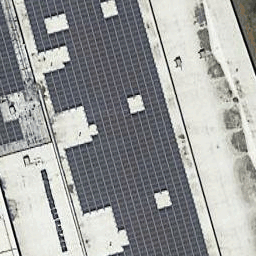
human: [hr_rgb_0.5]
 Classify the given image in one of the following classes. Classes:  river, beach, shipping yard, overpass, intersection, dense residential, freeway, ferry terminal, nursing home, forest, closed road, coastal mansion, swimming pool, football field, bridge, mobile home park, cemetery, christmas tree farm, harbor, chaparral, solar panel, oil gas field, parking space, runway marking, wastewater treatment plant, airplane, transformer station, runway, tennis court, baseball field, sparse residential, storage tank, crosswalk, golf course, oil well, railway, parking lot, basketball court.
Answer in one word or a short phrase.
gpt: solar panel